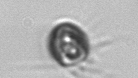
Label: Balanion